Question: I am creating an android application to recognize book in a library. What I do is I will take a image of the book spine of a book and send it to a server to do the image process there and recognize the book from a database and send the details about the book to the phone or if book is not there, it will recognize the optical characters and send it to the mobile application. I am hoping to do the image processing process using C#. The book recognition is done using a template image comparing which are in the database with the sent image. So I need some help figuring out what would be the best approach to do this. I have already researched on some methods such as
1. Template matching
2. Pattern recognition
3. feature recognition
I want to know when it comes to images like books what would be the recommended method which I better follow. And Is there any good APIs for this. I have researched on OpenCV but want to know if there are better APIs. And how can I use OCR when recognizing the book. I want application to be fast. Normally when we compare two book spines(template and image) if i get 60% of similarities I can assume its the same book. So I am searching for the optimal way...! Help me out with this...!

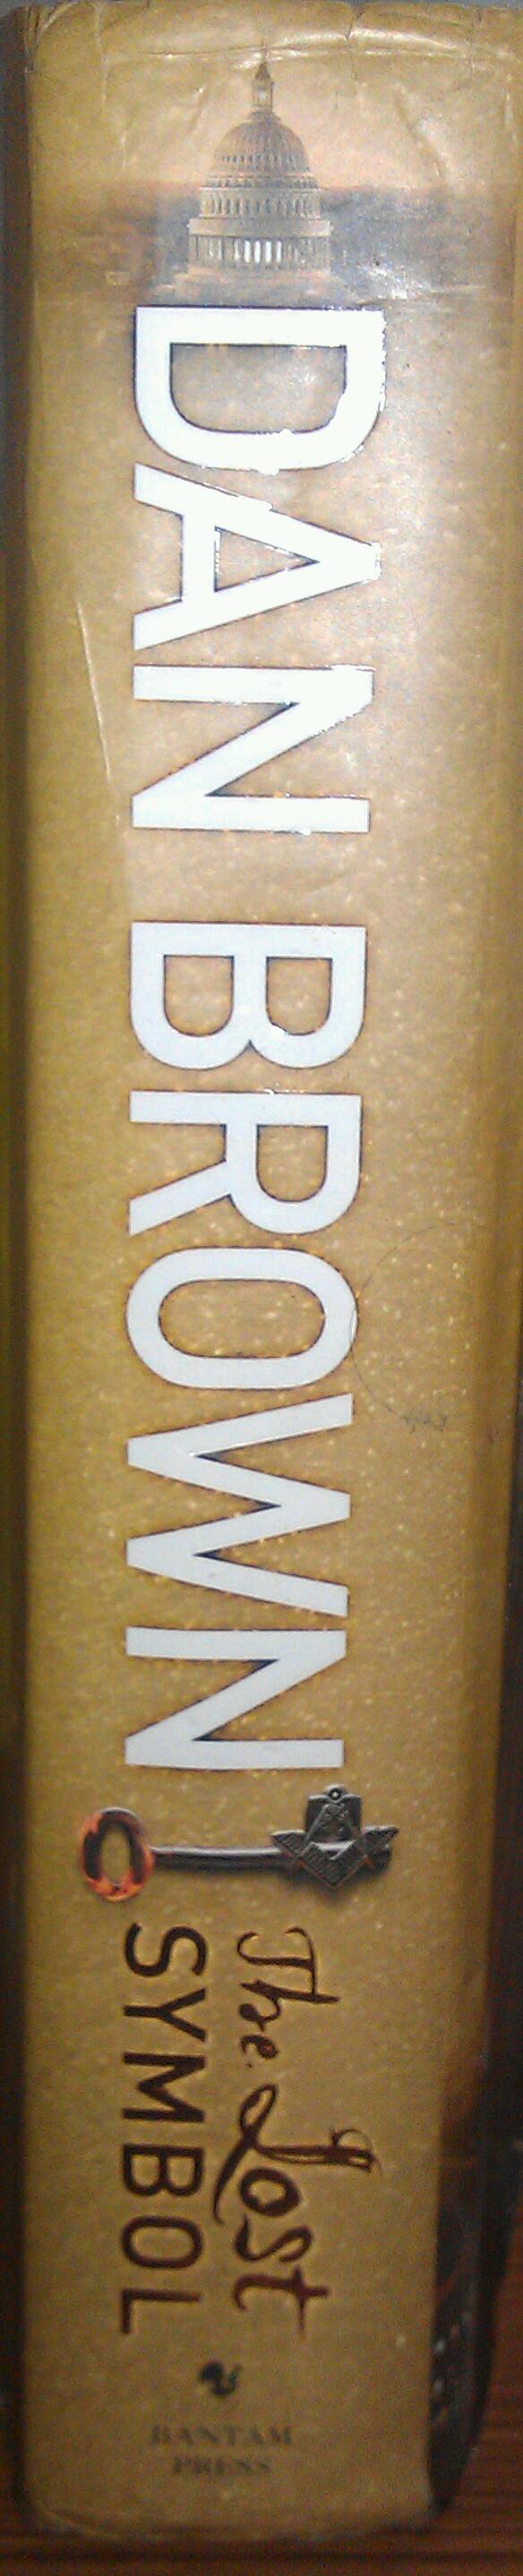
Answer: While I have limited knowledge in the field of image processing, there is a library which offers such facilities: <URL>. That might be good as a starting reference.
EDIT: for an introductory explanation of the theory behind image processing, this may also offer some guidance: <URL>